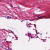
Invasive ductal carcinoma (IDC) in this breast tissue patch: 0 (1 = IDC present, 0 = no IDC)